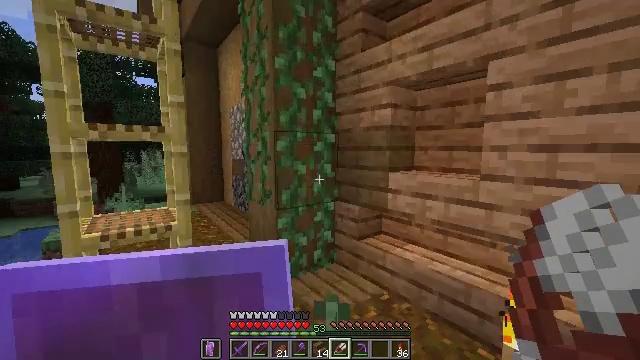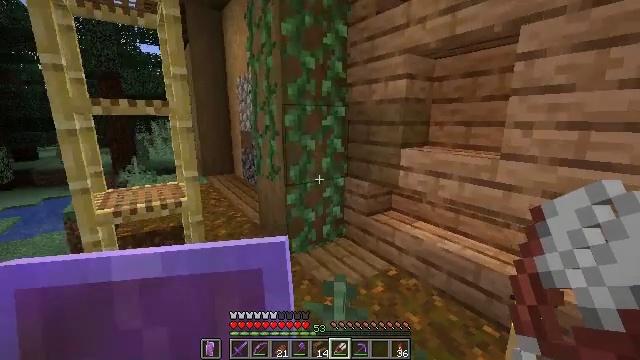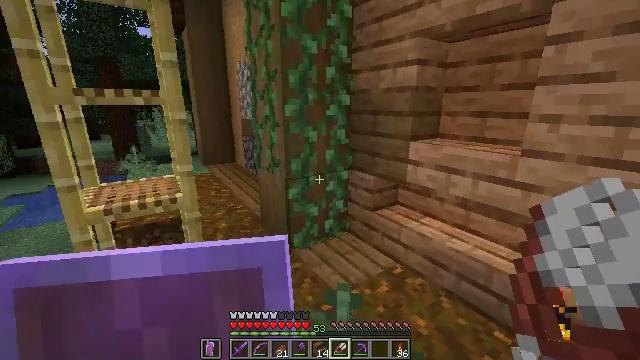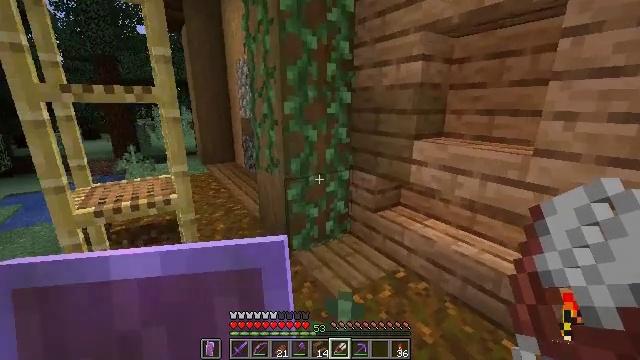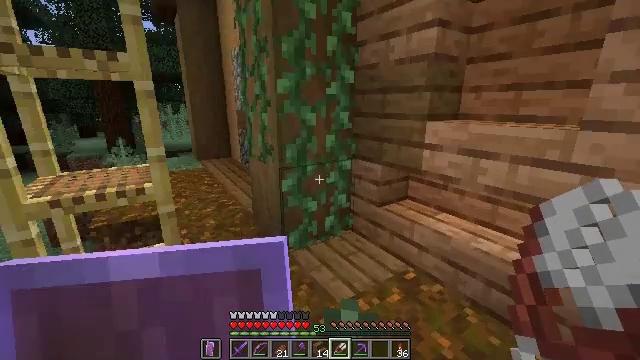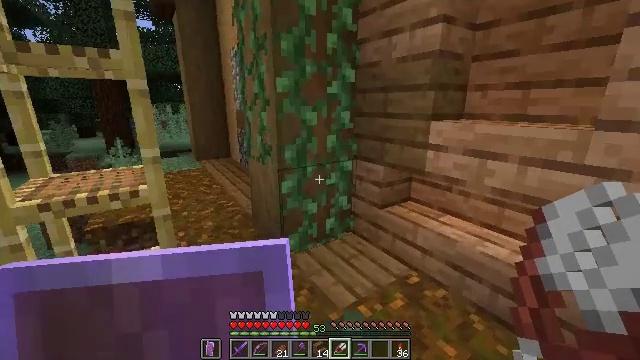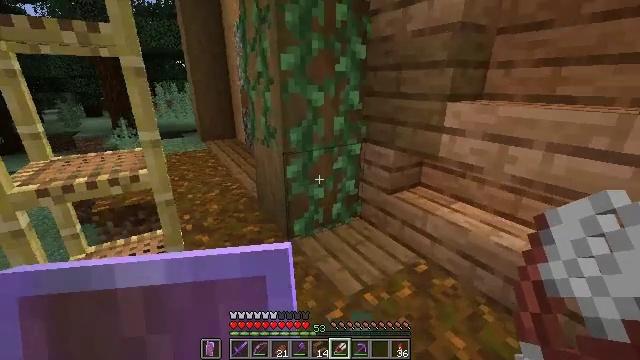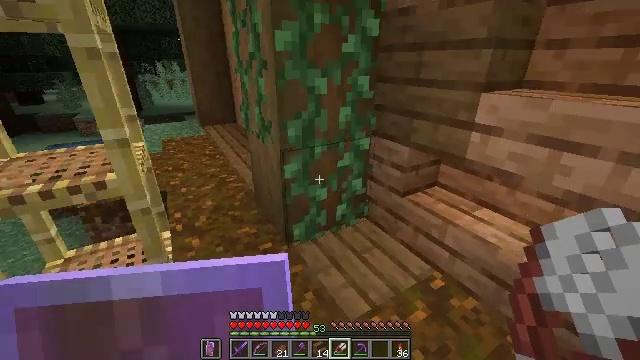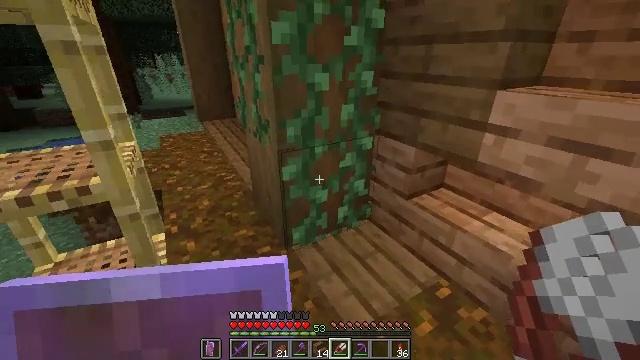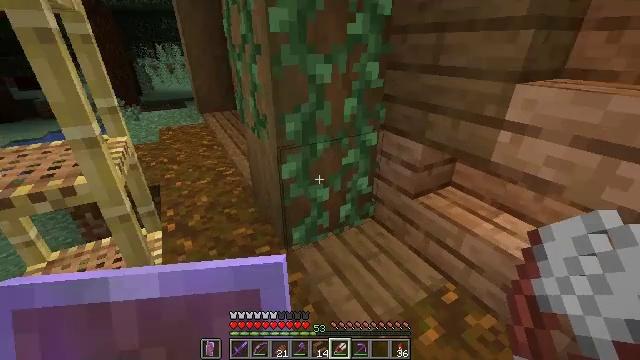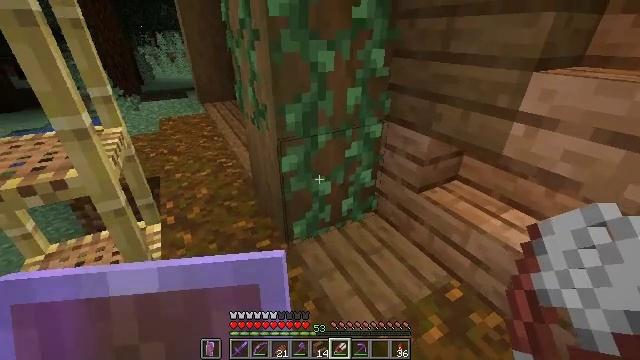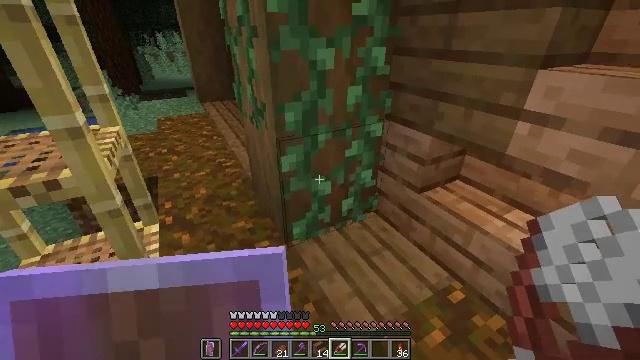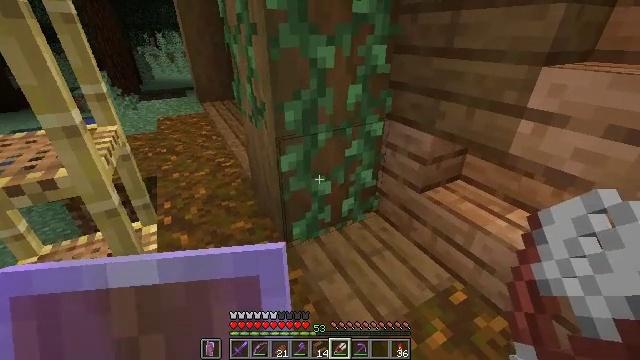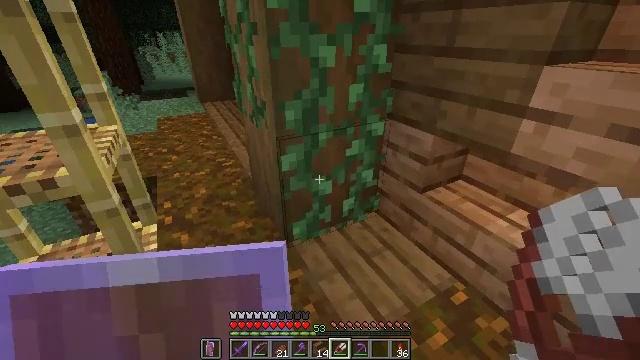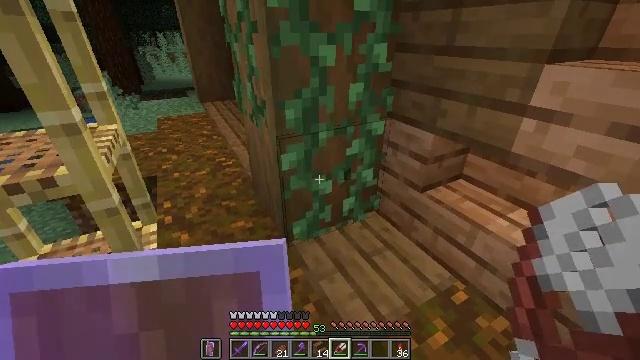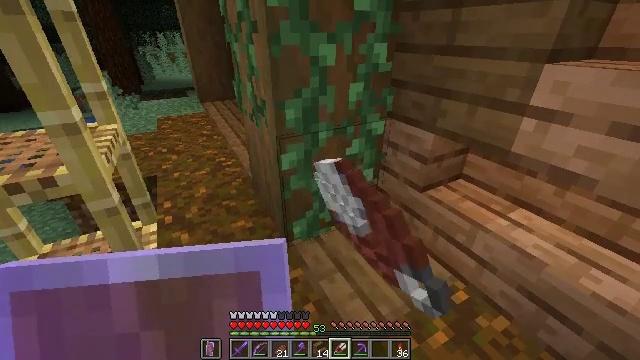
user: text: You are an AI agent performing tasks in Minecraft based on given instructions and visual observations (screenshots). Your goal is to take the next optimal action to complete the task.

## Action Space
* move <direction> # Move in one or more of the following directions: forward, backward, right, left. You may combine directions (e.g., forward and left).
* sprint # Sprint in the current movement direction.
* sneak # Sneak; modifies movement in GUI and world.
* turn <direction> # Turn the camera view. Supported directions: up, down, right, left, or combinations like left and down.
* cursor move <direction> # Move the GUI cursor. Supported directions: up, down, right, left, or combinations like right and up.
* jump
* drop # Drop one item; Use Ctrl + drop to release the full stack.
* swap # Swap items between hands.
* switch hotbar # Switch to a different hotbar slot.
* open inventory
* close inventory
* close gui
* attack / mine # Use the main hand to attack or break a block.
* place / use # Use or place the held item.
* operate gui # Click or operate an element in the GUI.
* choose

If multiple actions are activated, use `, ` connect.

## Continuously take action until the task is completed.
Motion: motion action
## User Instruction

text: Harvest vines off the surface.
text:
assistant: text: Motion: move forward, turn left and down
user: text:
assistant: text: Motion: move forward, turn down
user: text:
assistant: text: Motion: move forward
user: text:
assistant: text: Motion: move forward
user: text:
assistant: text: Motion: move forward
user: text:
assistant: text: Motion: move forward, turn left and down
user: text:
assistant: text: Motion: move forward, turn left and down
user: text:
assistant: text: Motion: turn down
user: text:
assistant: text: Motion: turn down
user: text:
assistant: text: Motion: turn down
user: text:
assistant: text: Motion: no_op
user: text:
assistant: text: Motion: no_op
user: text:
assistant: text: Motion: no_op
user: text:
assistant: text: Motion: attack / mine
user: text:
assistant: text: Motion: attack / mine
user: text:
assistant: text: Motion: attack / mine
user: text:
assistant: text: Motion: attack / mine
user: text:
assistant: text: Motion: attack / mine
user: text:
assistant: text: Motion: attack / mine
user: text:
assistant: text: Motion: attack / mine
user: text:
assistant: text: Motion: attack / mine
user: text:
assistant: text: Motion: attack / mine
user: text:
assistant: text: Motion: no_op
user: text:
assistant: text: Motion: no_op
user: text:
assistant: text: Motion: no_op
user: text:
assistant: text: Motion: no_op
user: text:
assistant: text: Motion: no_op
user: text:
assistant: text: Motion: no_op
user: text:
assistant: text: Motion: no_op
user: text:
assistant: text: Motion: no_op